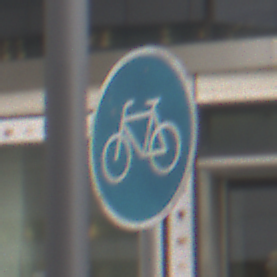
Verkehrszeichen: Radweg
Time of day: Midday
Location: Outdoor (Urban)
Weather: Overcast
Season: NotSpecified
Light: Natural